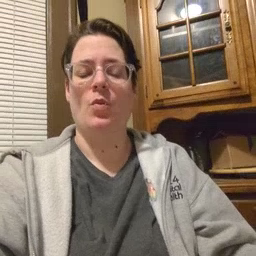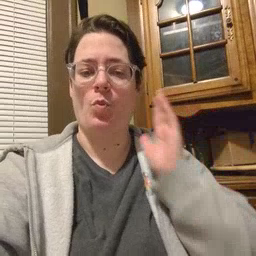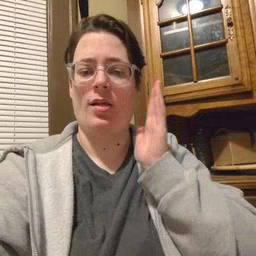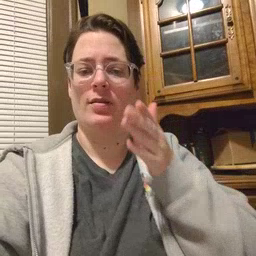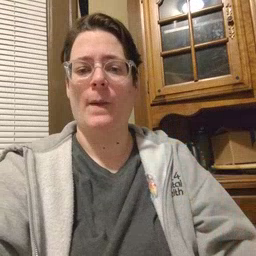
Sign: will